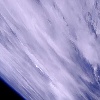
Label: cloud